【题型】填空题　【知识点】解析几何　【难度】medium
已知椭圆 $C: \frac{x^2}{a^2} + \frac{y^2}{b^2} = 1 (a > b > 0)$， $C$ 的上顶点为 $A$，两个焦点为 $F_1, F_2$，离心率为 $\frac{1}{2}$. 过 $F_1$ 且垂直于 $AF_2$ 的直线与椭圆 $C$ 交于 $D, E$ 两点，$|DE| = \frac{96}{13}$，则 $\triangle ADE$ 的周长是\underline{\qquad\qquad}.
【解答】
【答案】 16

【分析】 根据已知得到 $\triangle AF_1F_2$ 为等边三角形，$DE$ 为 $AF_2$ 的垂直平分线，进而有 $\triangle ADE$ 的周长等于 $\triangle F_2DE$ 的周长，结合椭圆的定义求三角形的周长，再联立直线与椭圆并应用韦达定理、弦长公式列方程求椭圆参数，即可得周长.

【详解】 因为离心率 $e = \frac{1}{2}$，故 $\frac{c}{a} = \frac{1}{2}$，则 $\frac{b}{a} = \sqrt{1 - (\frac{1}{2})^2} = \frac{\sqrt{3}}{2}$，

又 $|AF_1| = |AF_2| = a, \ |OF_1| = |OF_2| = c$，故 $\angle OAF_1 = \angle OAF_2 = \frac{\pi}{6}$，

故 $\triangle AF_1F_2$ 为等边三角形，$DE$ 为 $AF_2$ 的垂直平分线，

所以 $|AD| = |DF_2|, \ |AE| = |EF_2|$，则 $\triangle ADE$ 的周长等于 $\triangle F_2DE$ 的周长，

其中 $|DF_2| + |DF_1| = 2a, \ |EF_2| + |EF_1| = 2a$，则 $\triangle ADE$ 的周长为 $4a$，

直线 $AF_2$ 的斜率为 $\tan 120^\circ = -\sqrt{3}$，故直线 $DE$ 的斜率为 $\frac{\sqrt{3}}{3}$，

故直线 $DE$ 为 $y = \frac{\sqrt{3}}{3}(x + c)$，联立 $C: \frac{x^2}{a^2} + \frac{4y^2}{3a^2} = 1$，得 $13x^2 + 8cx + 4c^2 - 9a^2 = 0$，

又 $\frac{c}{a} = \frac{1}{2}$，故 $13x^2 + 8cx - 32c^2 = 0$，

设 $D(x_1, y_1), E(x_2, y_2)$，则 $x_1 + x_2 = -\frac{8c}{13}, \ x_1x_2 = -\frac{32c^2}{13}$，

故 $|DE| = \sqrt{1 + (\frac{\sqrt{3}}{3})^2} \cdot \sqrt{(-\frac{8c}{13})^2 - 4 \cdot \frac{-32c^2}{13}} = \frac{48c}{13}$，

解得 $c = 2$，故 $a = 2c = 4$，

则 $\triangle ADE$ 的周长为 $4a = 16$.

故答案为：16.
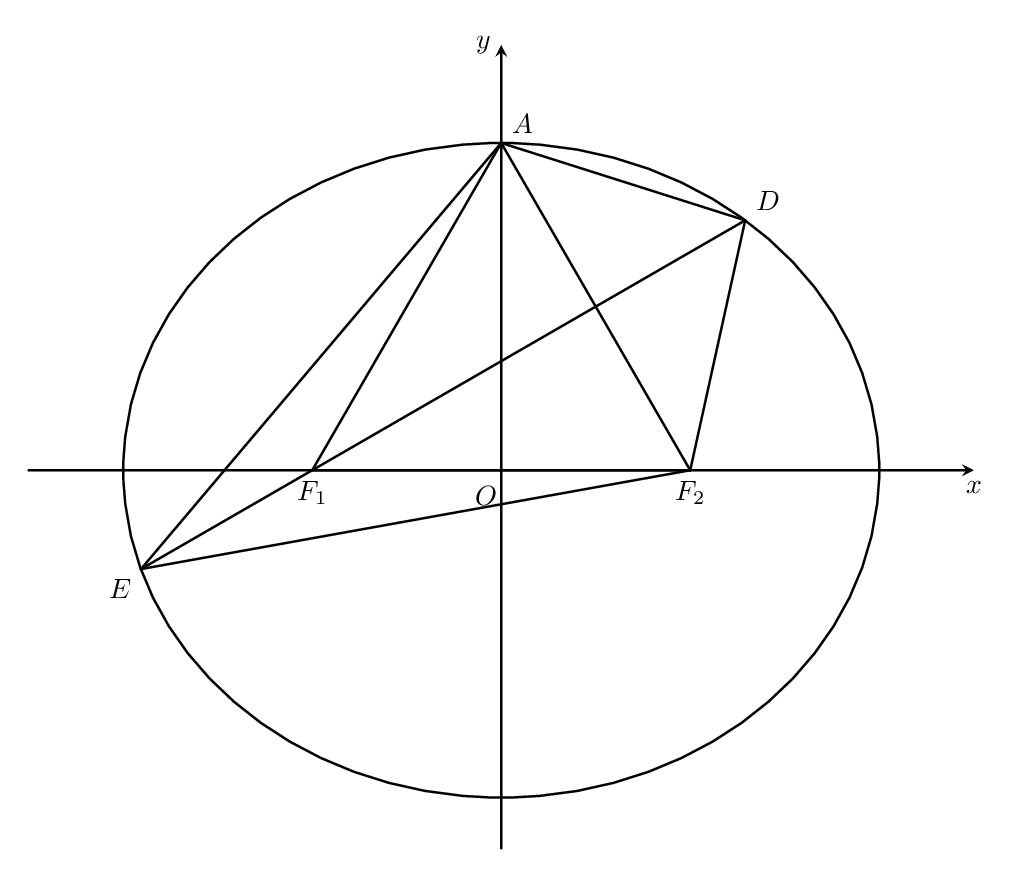